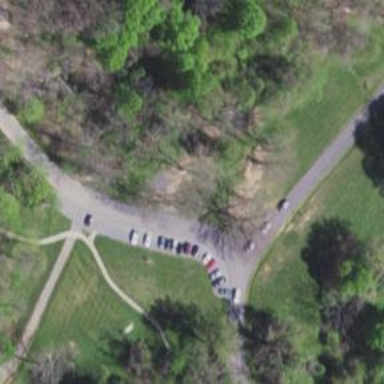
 specifically designed for the sport of disc golf."